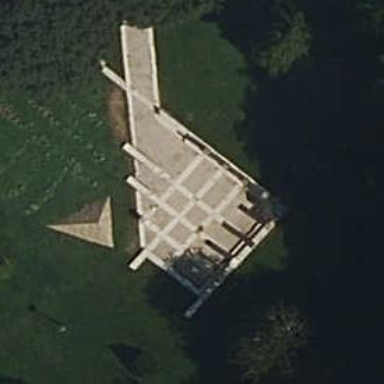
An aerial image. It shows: Historic memorial in the form of stele.